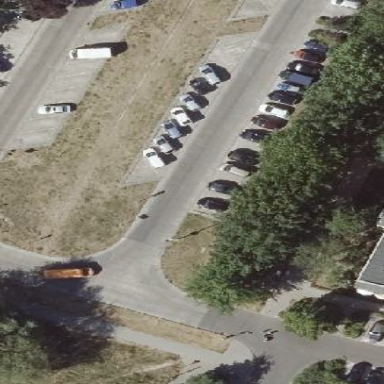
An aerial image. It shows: Street-side parking area with concrete surface.